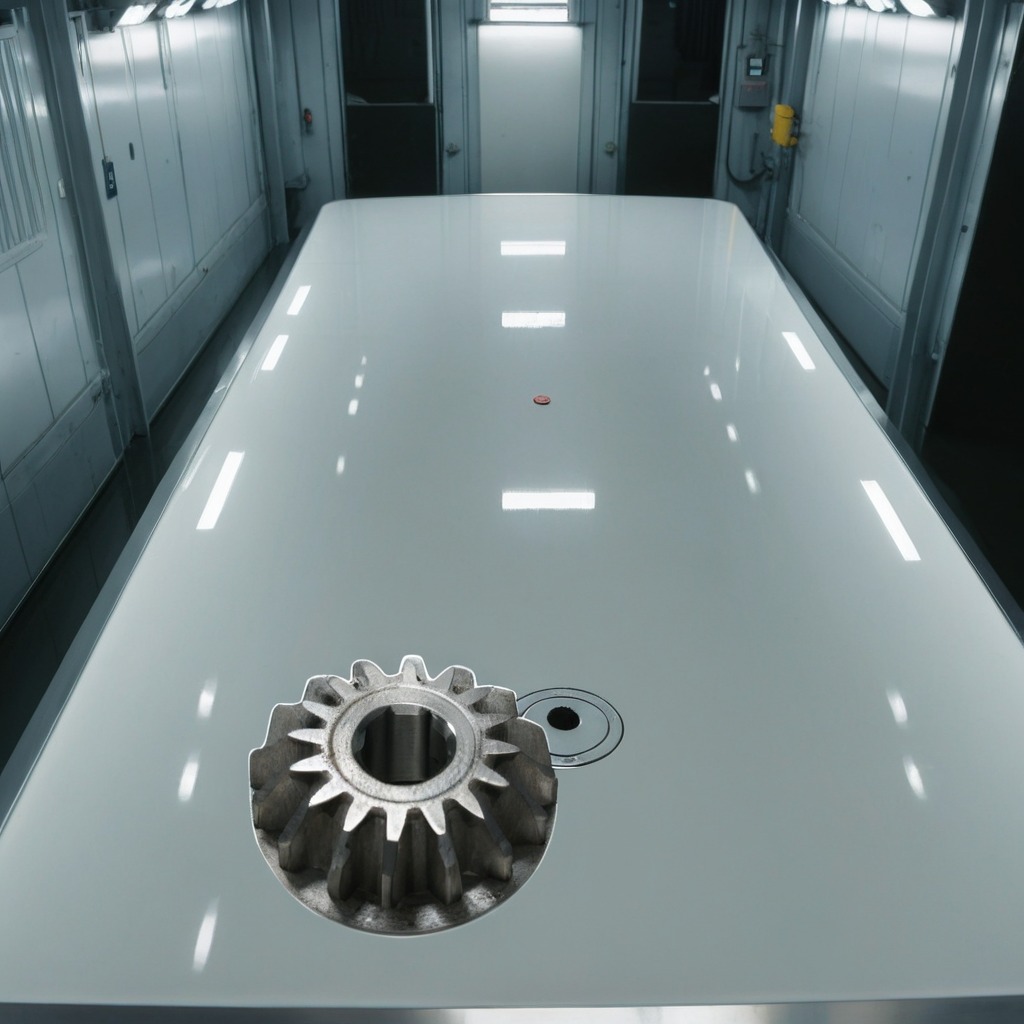
A steel gear with teeth is lying on a high-gloss table in a ship maintenance bay industrial lighting.